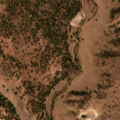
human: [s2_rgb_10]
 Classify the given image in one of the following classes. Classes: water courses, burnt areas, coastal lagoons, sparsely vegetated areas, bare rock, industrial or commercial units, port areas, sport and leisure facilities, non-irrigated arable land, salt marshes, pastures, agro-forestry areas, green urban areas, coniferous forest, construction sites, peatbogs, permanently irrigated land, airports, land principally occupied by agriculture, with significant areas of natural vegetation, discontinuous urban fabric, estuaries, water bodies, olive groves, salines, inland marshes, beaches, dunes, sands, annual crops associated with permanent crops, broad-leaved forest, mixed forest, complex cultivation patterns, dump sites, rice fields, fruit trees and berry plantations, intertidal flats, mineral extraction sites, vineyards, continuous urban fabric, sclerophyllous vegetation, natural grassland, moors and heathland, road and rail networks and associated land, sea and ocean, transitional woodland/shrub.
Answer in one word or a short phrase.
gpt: non-irrigated arable land, agro-forestry areas, broad-leaved forest